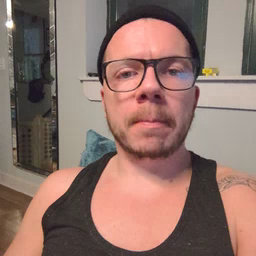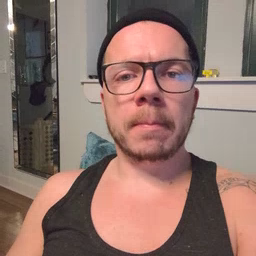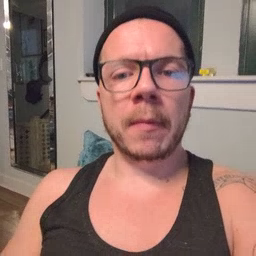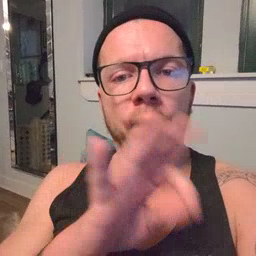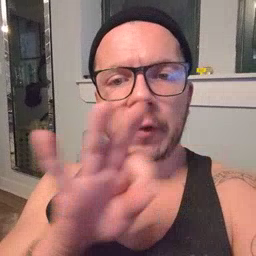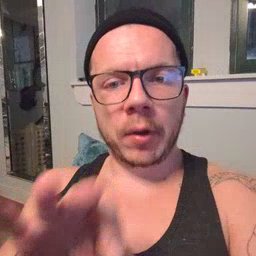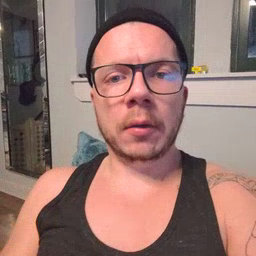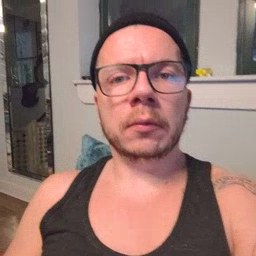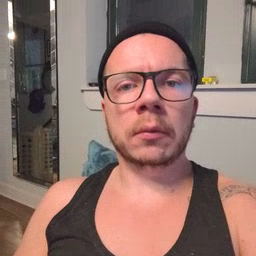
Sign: frenchfries